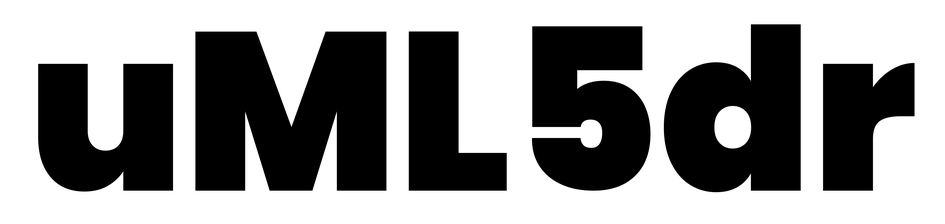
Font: Poppins-Black